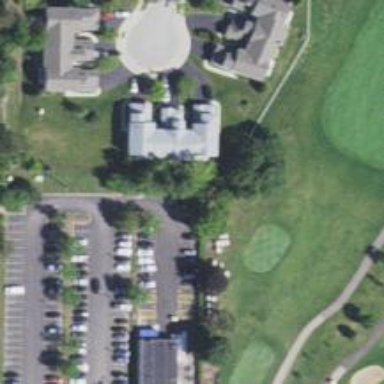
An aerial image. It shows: Grass area designated as golf tee.